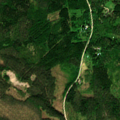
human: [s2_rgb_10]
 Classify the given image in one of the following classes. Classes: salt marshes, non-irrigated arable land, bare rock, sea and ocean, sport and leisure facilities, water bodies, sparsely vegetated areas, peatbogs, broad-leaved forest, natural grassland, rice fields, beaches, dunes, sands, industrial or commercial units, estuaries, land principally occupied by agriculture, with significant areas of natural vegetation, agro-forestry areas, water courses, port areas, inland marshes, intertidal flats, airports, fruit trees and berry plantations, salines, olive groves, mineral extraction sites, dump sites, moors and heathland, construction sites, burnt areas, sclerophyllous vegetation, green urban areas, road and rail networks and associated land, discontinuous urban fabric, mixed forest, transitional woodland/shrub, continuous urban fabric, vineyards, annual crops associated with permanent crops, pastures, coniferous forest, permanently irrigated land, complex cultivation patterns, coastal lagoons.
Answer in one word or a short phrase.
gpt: broad-leaved forest, coniferous forest, mixed forest, transitional woodland/shrub